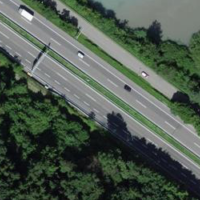
EUNIS habitat code: 57
Species observed at this site:
Aythya fuligula
Symphoricarpos albus